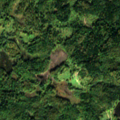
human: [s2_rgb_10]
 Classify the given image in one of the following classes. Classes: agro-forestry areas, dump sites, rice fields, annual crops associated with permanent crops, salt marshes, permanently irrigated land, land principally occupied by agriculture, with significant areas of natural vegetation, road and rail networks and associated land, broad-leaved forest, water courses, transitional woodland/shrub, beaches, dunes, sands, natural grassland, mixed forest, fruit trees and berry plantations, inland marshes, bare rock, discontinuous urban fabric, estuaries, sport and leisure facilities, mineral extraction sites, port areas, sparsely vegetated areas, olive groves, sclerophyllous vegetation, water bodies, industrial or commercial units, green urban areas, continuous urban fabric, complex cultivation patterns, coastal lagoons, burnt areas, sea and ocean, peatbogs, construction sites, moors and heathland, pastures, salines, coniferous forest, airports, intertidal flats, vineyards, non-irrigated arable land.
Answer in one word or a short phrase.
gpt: coniferous forest, mixed forest, transitional woodland/shrub